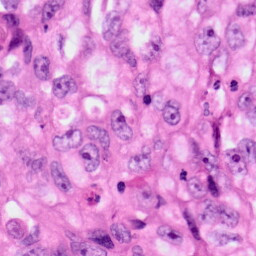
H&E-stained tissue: Lung